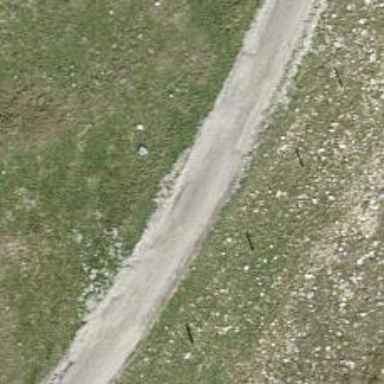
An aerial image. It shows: Well-maintained track road with grade 1 tracktype.